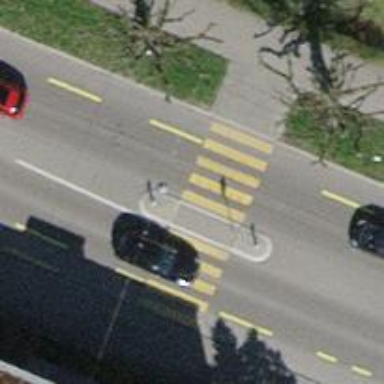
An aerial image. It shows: Marked footway with zebra crossing and crossing island. The surface of the footway is asphalt.